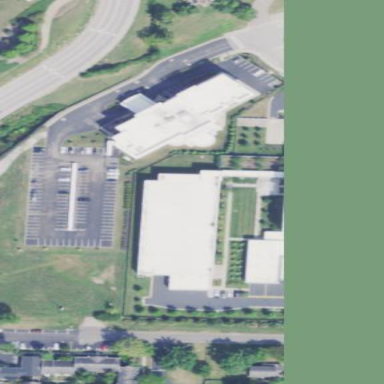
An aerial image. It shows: Office building.